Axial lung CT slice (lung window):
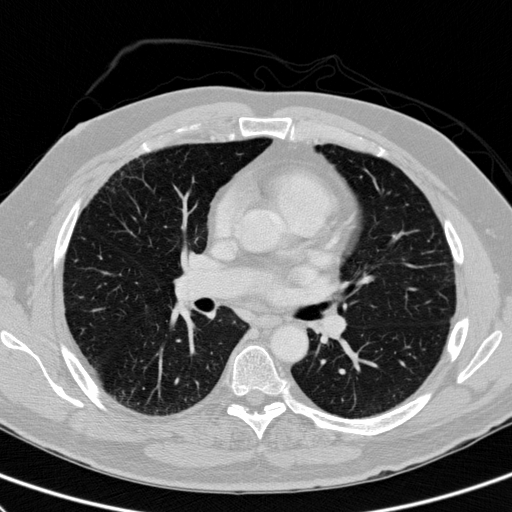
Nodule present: no